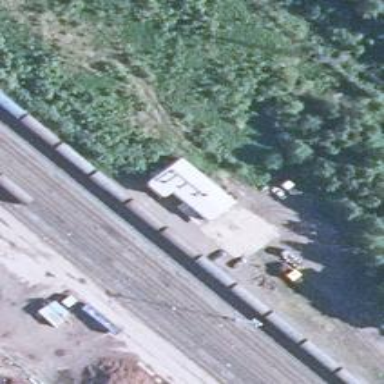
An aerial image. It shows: Railway yard.